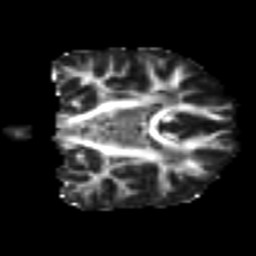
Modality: FA
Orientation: coronal
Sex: male
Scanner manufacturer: ge
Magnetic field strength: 3 T
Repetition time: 7 s
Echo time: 0.08 s